Interaction volume radius: 10 \u00c5
Interaction volume height: 10 \u00c5
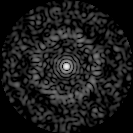
Disorder parameter: 0.8274